Field crop: maize
Growth stage: 1
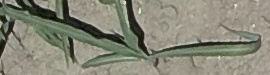
Species: sorghum